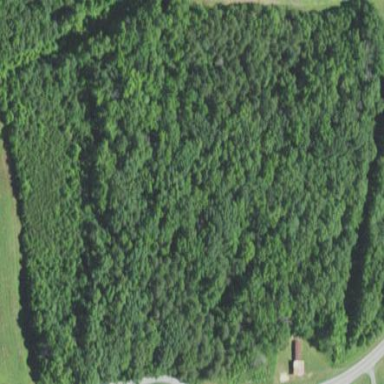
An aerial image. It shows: Mixed woodland area with variety of leaf types and cycles.